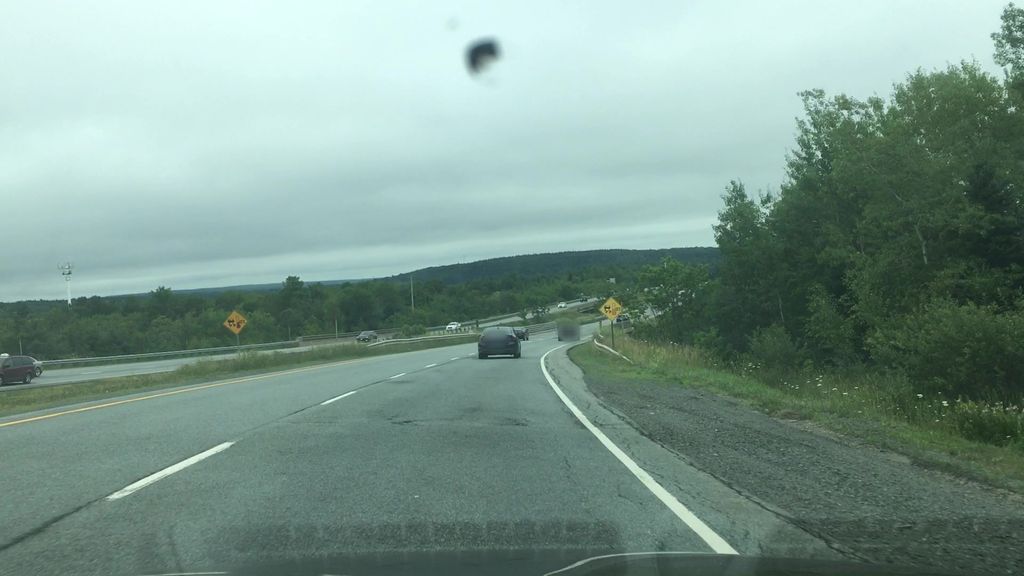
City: halifax